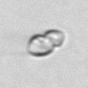
Label: Dinophyceae